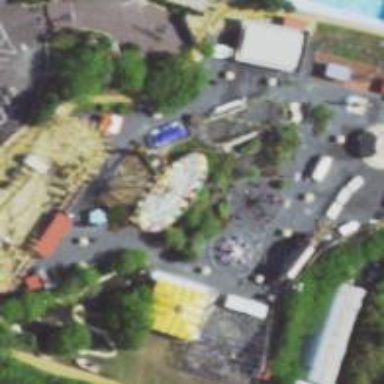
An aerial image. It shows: Big wheel attraction.